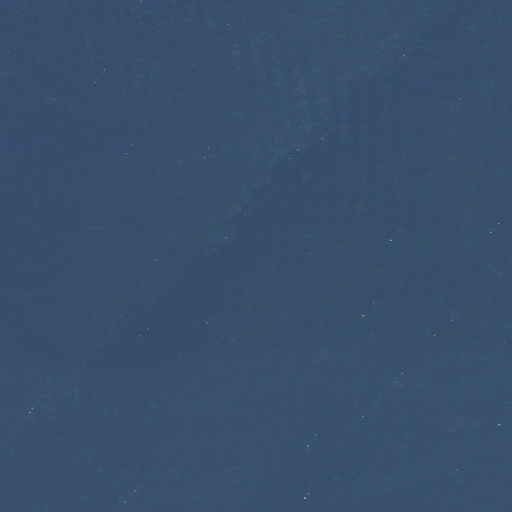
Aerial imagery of bar in Maine named West Halibut Rock containing only open water